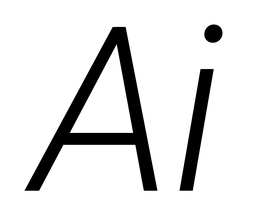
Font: Roboto-Italic_Light_Italic